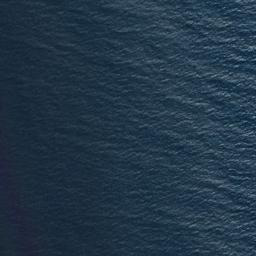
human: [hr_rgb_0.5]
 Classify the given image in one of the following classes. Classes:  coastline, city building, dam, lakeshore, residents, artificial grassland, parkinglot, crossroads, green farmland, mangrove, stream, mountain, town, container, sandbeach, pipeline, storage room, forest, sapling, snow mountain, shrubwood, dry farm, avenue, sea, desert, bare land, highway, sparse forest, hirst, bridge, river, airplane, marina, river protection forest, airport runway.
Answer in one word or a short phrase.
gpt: sea